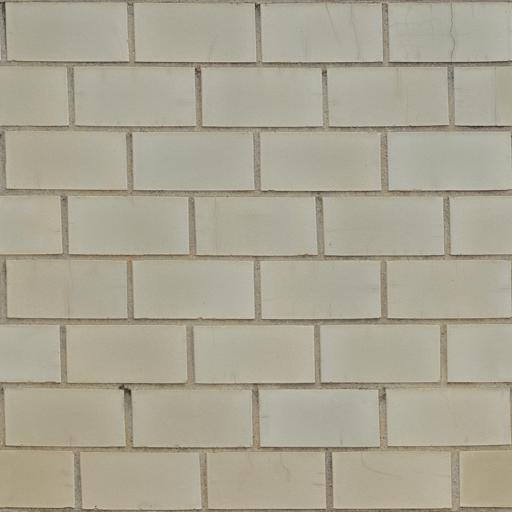
Tags: brick bricks city clean modern wall white